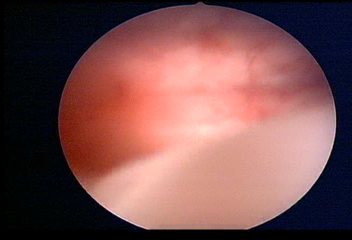
Modality: WLC
Class: Normal mucosa
Bladder cancer association: No